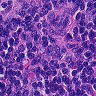
Metastatic tissue present: no